Question: Is there any way, how to put ImageView on a TextView? I've tried to do it many ways but the TextView always hat the "priority" and shown on the top (on the image). Do you have any idea, how to do that?
(Green text on the right - "DNES" is the ImageView and "sobota..." is a TextView)

XML layouts:
'''
<RelativeLayout xmlns:android="http://schemas.android.com/apk/res/android"
xmlns:app="http://schemas.android.com/apk/res-auto"
android:layout_width="match_parent"
android:layout_height="220dp"
android:minHeight="220dp"
android:padding="4dp"
android:background="@drawable/event_card" >
<ImageView
android:id="@+id/event_poster"
android:layout_width="match_parent"
android:layout_height="220dp"
android:src="@drawable/stub_img_new"
android:scaleType="centerCrop" />
<RelativeLayout
android:layout_width="match_parent"
android:layout_height="90dp"
android:minHeight="90dp"
android:background="#D9F0F0F0" >
<cus.haw.sat.ImageViewRounded
android:id="@+id/event_club_logo"
android:layout_width="78dp"
android:layout_height="78dp"
android:scaleType="fitXY"
android:layout_marginLeft="5dp"
android:layout_alignParentLeft="true"
android:layout_centerVertical="true" />
<cus.haw.sat.AutofitTextView
android:id="@+id/event_title"
android:layout_width="wrap_content"
android:layout_height="match_parent"
android:layout_toRightOf="@id/event_club_logo"
android:textSize="17sp"
android:layout_marginLeft="7dp"
android:layout_marginRight="7dp"
android:layout_alignParentTop="true"
android:layout_marginTop="5dp"
android:maxLines="2"
android:textStyle="bold" />
<cus.haw.sat.AutofitTextView
android:id="@+id/event_club_title"
android:layout_width="105dp"
android:layout_height="wrap_content"
android:layout_toRightOf="@id/event_club_logo"
android:textSize="15sp"
android:layout_marginLeft="7dp"
android:gravity="bottom"
android:layout_marginRight="7dp"
android:layout_alignParentBottom="true"
android:layout_marginBottom="5dp"
android:maxLines="2" />
<ImageView
android:id="@+id/event_today"
android:layout_width="wrap_content"
android:layout_height="wrap_content"
android:scaleType="fitXY"
android:layout_alignParentRight="true"
android:layout_marginLeft="7dp"
android:layout_marginRight="20dp"
android:layout_alignParentBottom="true"
android:layout_marginBottom="5dp"
android:src="@drawable/ic_today"
/>
<TextView
android:id="@+id/event_date"
android:layout_width="wrap_content"
android:layout_height="wrap_content"
android:layout_alignParentRight="true"
android:textSize="14sp"
android:layout_marginLeft="7dp"
android:layout_marginRight="7dp"
android:layout_alignParentBottom="true"
android:layout_marginBottom="5dp"
android:maxLines="3" />
</RelativeLayout>
<RelativeLayout
android:layout_width="match_parent"
android:layout_height="29dp"
android:minHeight="39dp"
android:background="#D9F0F0F0"
android:layout_alignParentBottom="true"
android:paddingLeft="4dp"
android:paddingRight="4dp" >
<cus.haw.sat.AutofitTextView
android:id="@+id/event_bonus"
android:layout_width="match_parent"
android:layout_height="wrap_content"
android:textSize="12sp"
android:gravity="center"
android:layout_centerInParent="true"
android:maxLines="2" />
</RelativeLayout>
</RelativeLayout>
'''
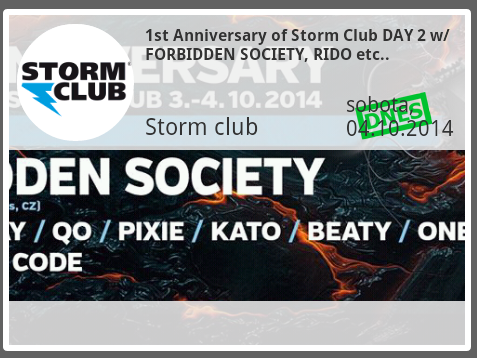
Answer: The order of children of a 'RelativeLayout' or 'FrameLayout' controls the Z axis. children (e.g., later in the XML file) are on the Z axis. Hence, if you want an 'ImageView' to float on top of a 'TextView', make sure the 'ImageView' is defined later than the 'TextView' as children of the same 'RelativeLayout'.